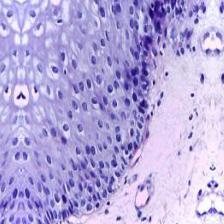
Diagnosis: Normal